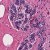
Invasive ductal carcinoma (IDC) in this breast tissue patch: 0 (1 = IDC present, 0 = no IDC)